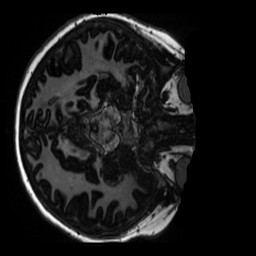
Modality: MP2RAGE
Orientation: axial
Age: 10
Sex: male
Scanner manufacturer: siemens
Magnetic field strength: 3 T
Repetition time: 4 s
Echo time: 0.00303 s